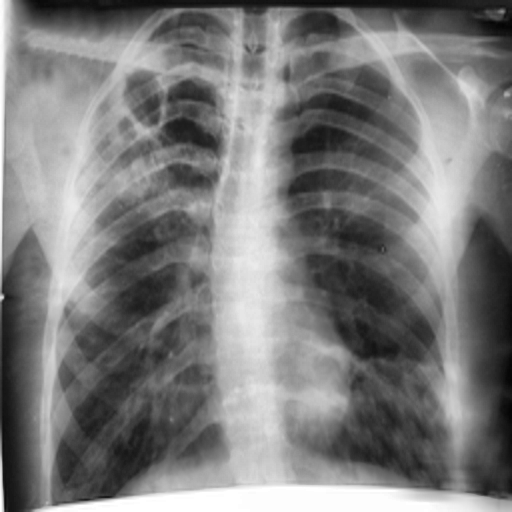
Finding: TUBERCULOSIS